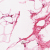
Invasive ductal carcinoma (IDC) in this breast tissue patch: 0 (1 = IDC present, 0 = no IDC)